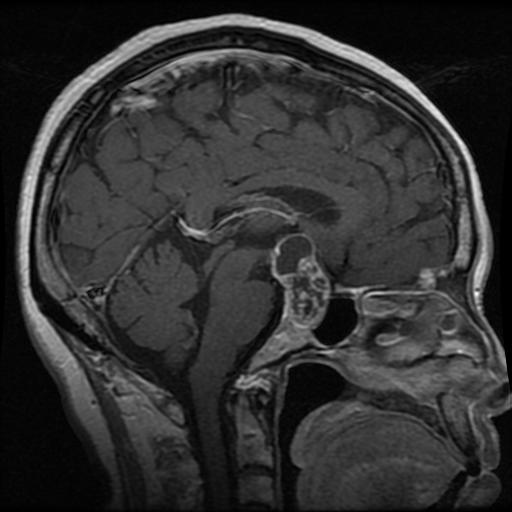
Label: pituitary